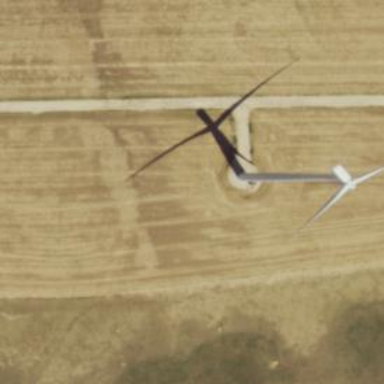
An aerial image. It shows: Wind generator using horizontal axis wind turbines.